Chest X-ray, AP view. Patient: 66 years old, sex M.
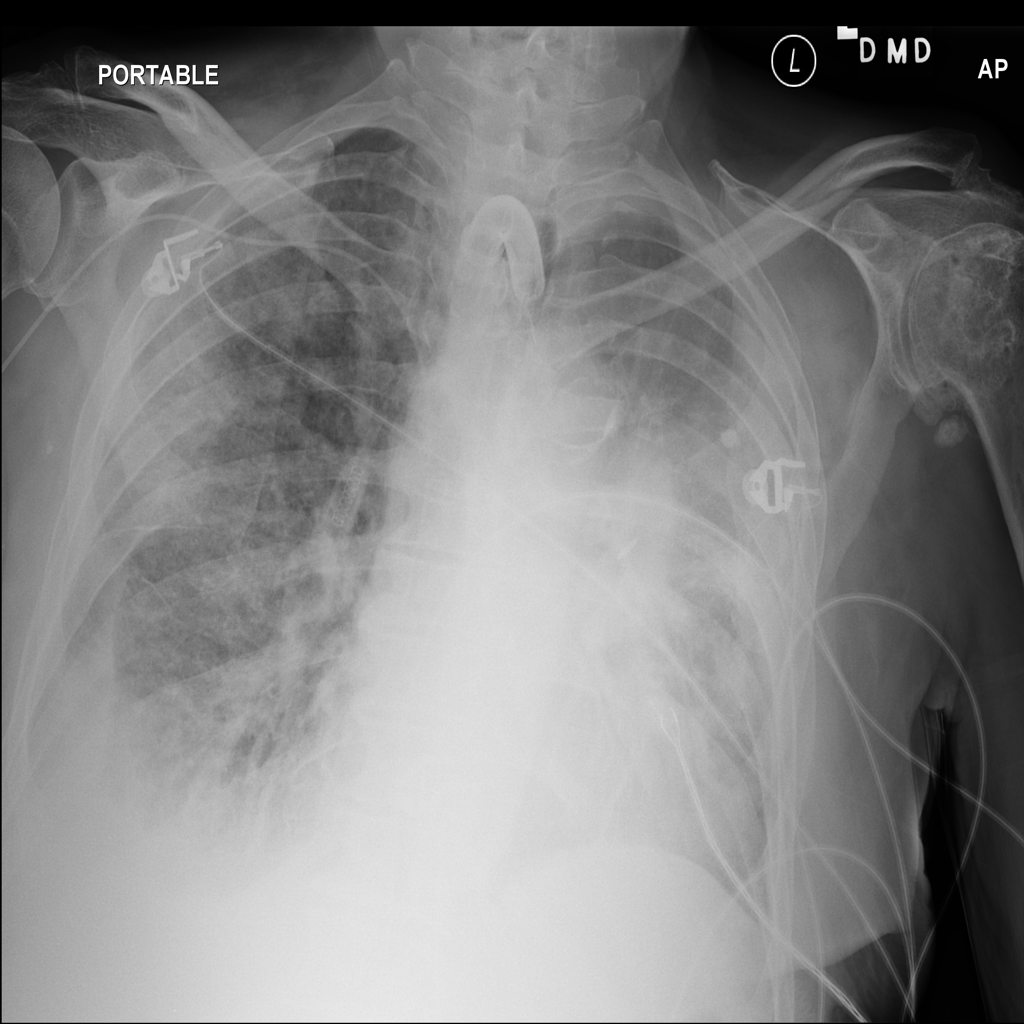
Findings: Effusion, Infiltration